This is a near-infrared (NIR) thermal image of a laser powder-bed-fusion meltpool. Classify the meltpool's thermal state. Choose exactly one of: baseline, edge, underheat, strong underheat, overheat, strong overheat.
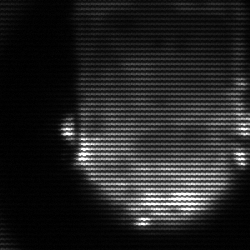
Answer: baseline